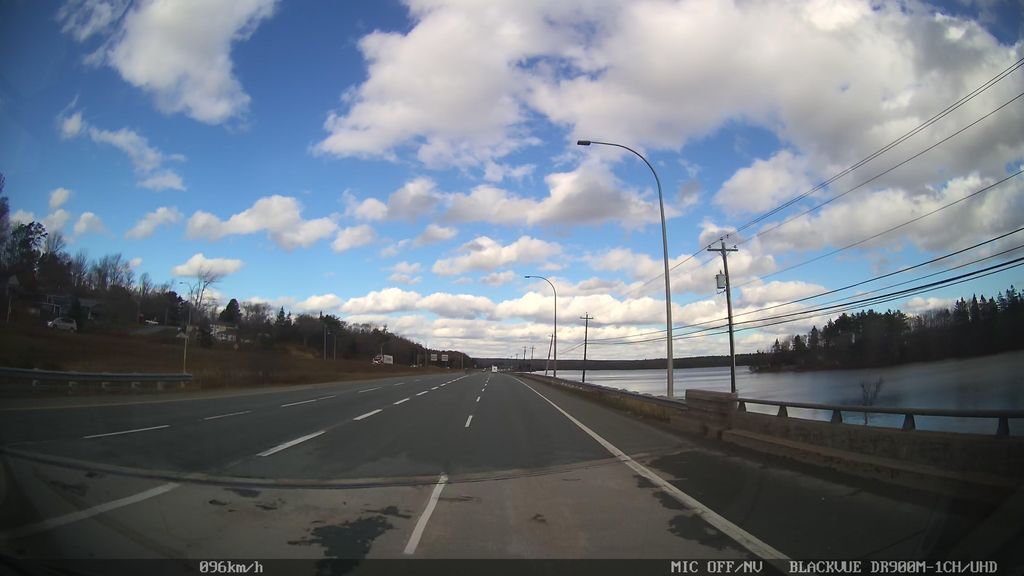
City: halifax